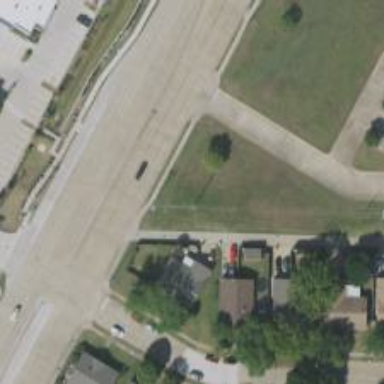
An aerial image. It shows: Alley classified as service road.